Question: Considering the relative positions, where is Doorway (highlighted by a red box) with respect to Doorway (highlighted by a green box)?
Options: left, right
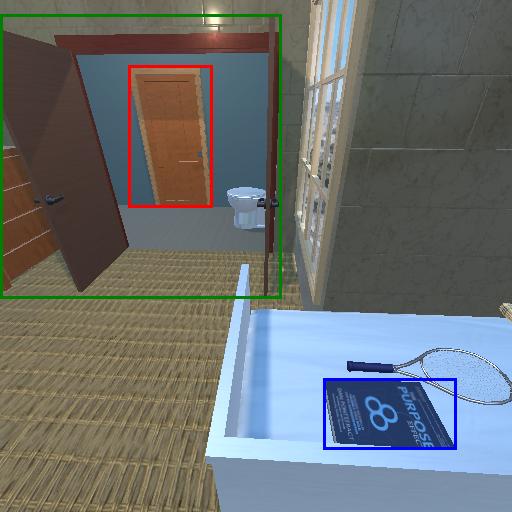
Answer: left